Question: I have a TreeView and I need two things.
- -
The two options would both give me a different 'ContextMenuStrip'.
My two program now supports both type of clicks like this.
Specific Node click :
'''
var someNode = e.Node.Tag as SomeNode;
if (someNode != null)
{
someContextMenu.Show(someTree, e.Location);
return;
}
'''
Anywhere on the tree click :

The problem is that the 'Anywhere on the tree click' event or on a blank spot from the 'TreeView'.
Any Idea how I could change that behaviour ?
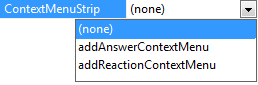
Answer: Assuming you are asking about winforms.
You can use the <URL> where you can know if you hit a node or not.